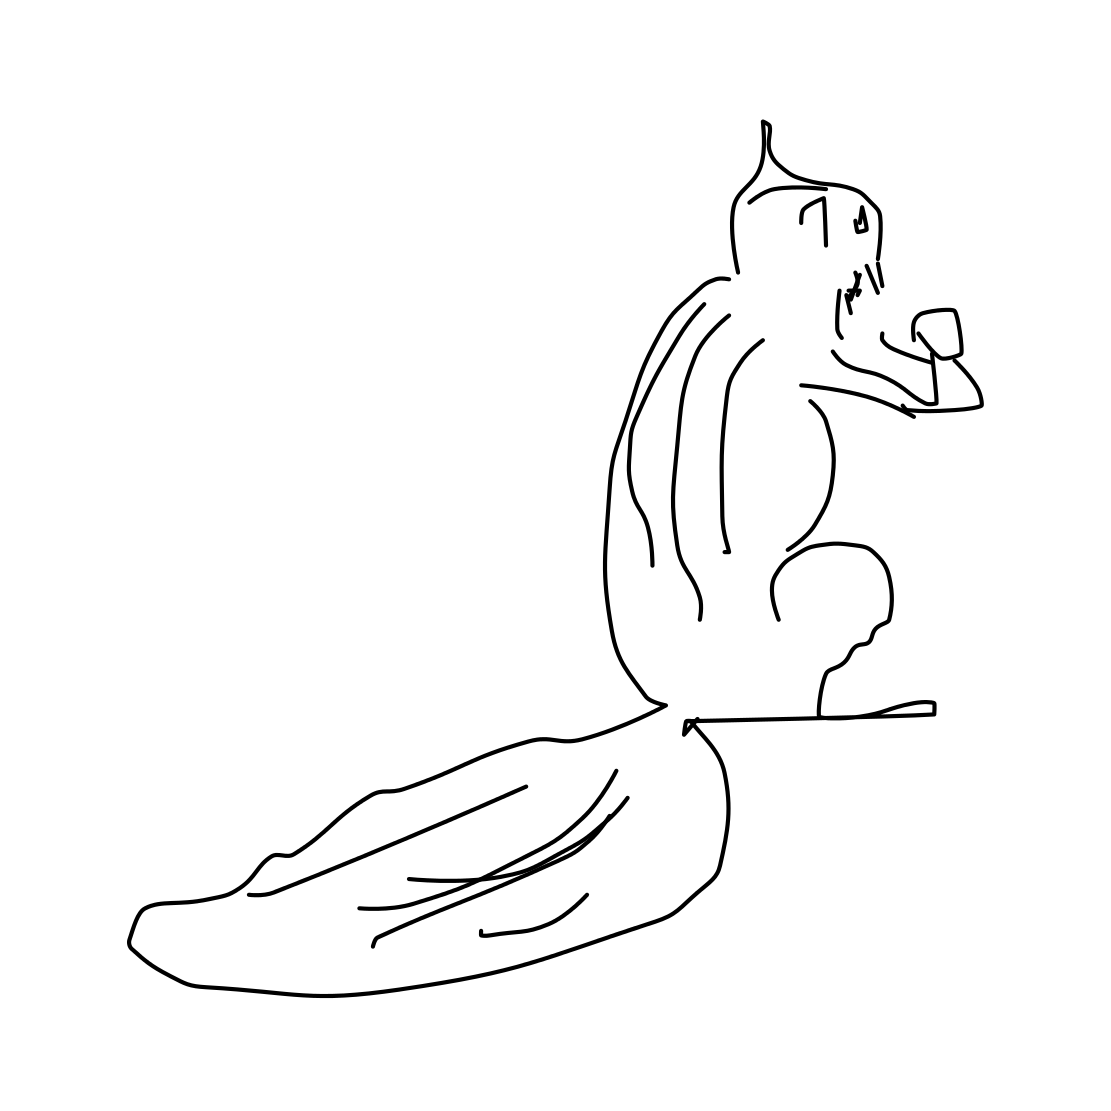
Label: squirrel